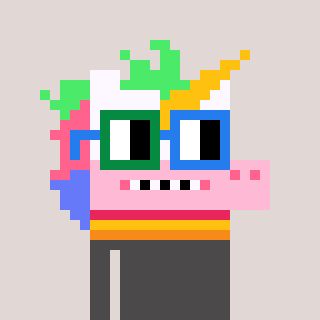
a pixel art character with square green and blue glasses, a unicorn-shaped head and a grayscale-colored body on a warm background